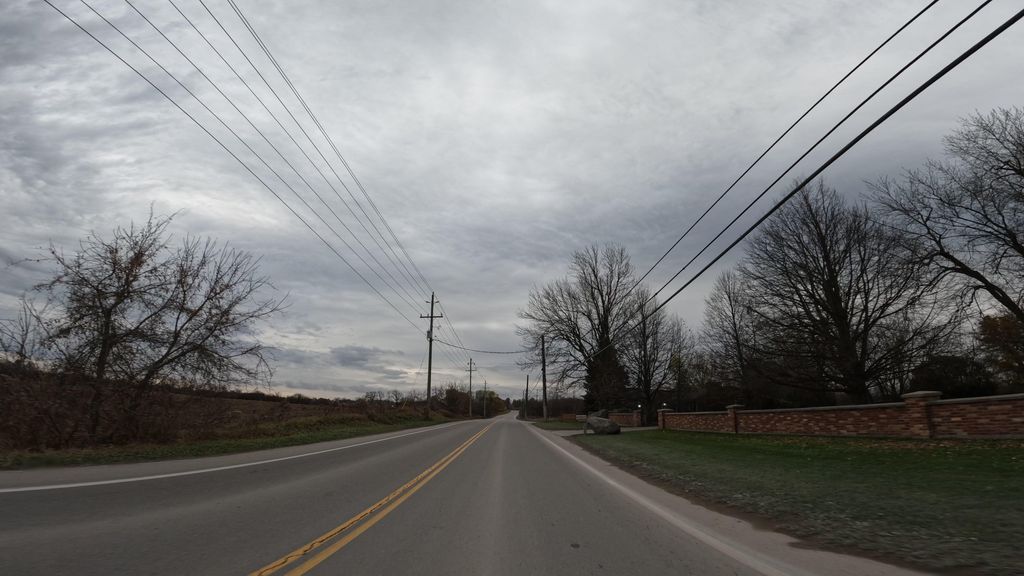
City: hamilton